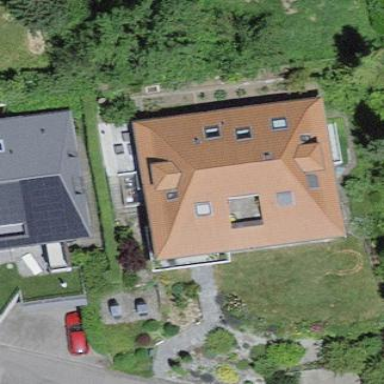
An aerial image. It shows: Residential building.